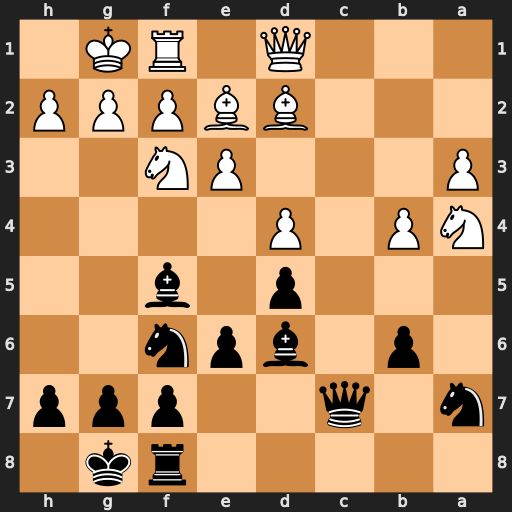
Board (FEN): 5rk1/n1q2ppp/1p1bpn2/3p1b2/NP1P4/P3PN2/3BBPPP/3Q1RK1
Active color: b
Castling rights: -
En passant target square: -
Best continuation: Bc2 Qa1 Bxa4